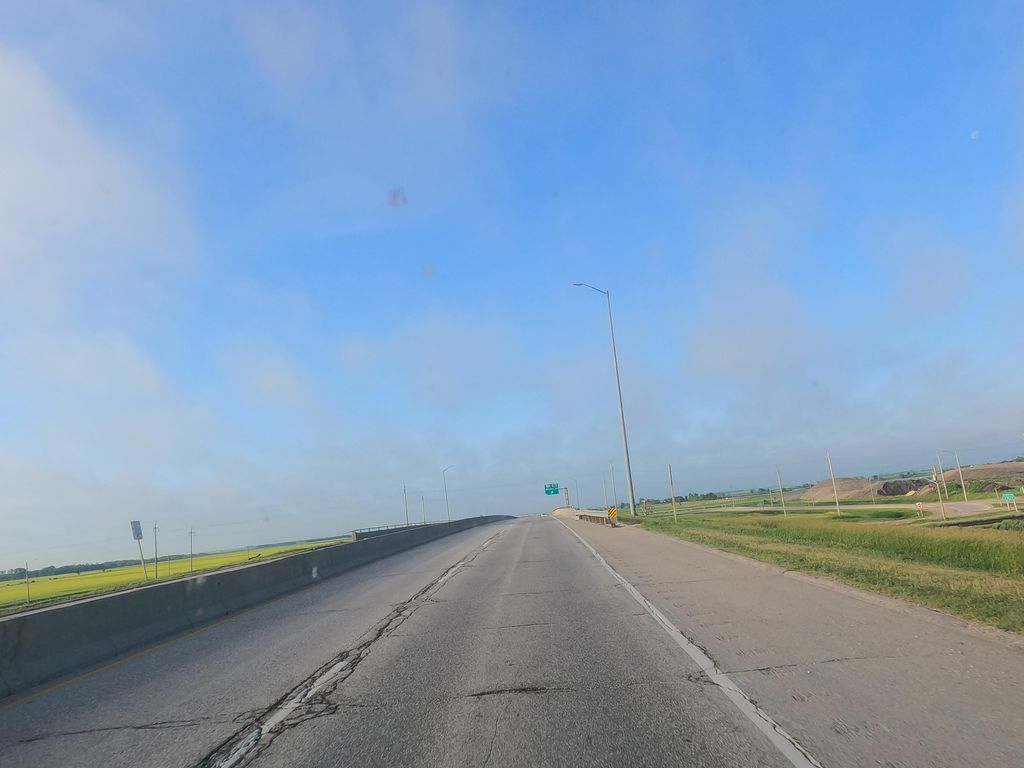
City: winnipeg